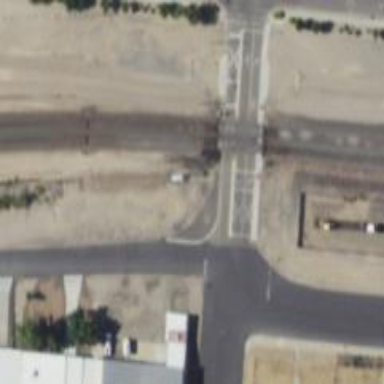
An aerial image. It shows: Level crossing with lights at railway intersection.